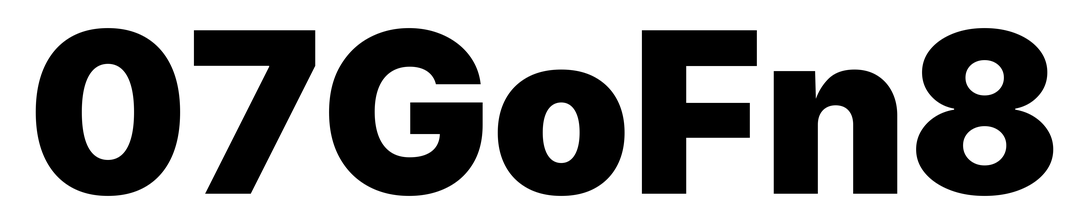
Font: Inter_Black